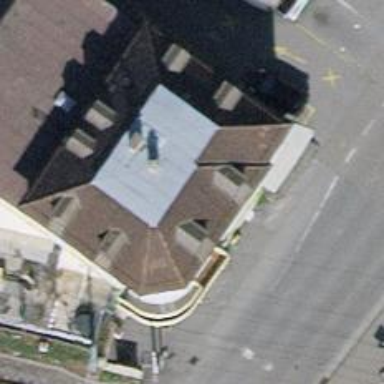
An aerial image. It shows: Bar.